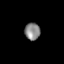
Tissue: lung
Cell type: Epithelial cells
Senescence score: 0.1683
Nuclear area (px): 260
Mean DAPI intensity: 134.462